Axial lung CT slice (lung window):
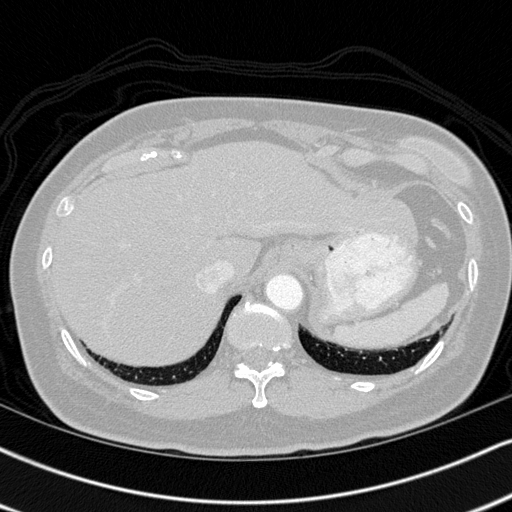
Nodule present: no